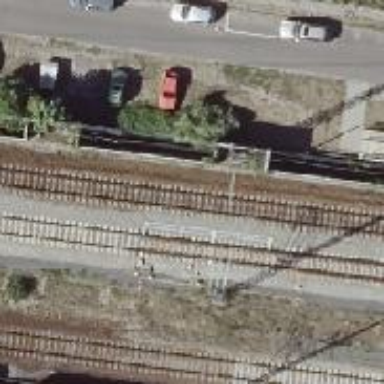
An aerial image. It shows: Railway with electrified contact lines.